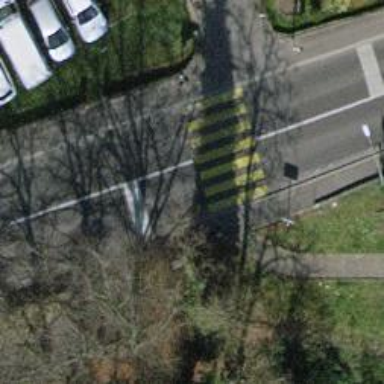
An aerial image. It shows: Road crossing with traffic signals.